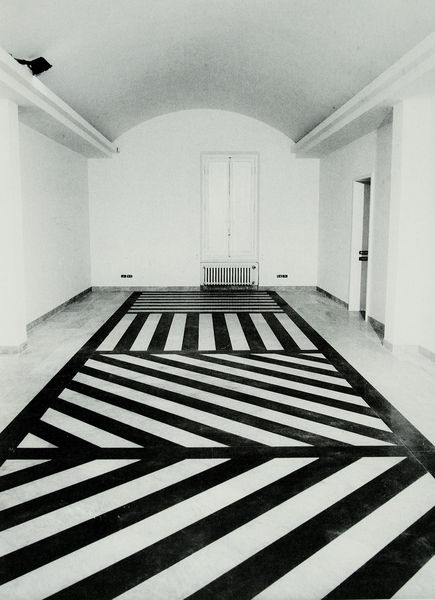
Titel: Installation Residenz F. Gori, Prato
Künstler: Sol Lewitt
Standort: Prato
Institution: Privatsammlung
Schlagwörter: weiß, fenster, raum, schwarz, tür, zimmer, haus, muster, rahmen, sockel, innenraum, boden, decke, kontrast, schräg, fensterläden, rund, bogen, parkett, leere, linien, türe, bank, scheinwerfer, rundbogen, streng, glanz, gestreift, streifen, lack, foto, fotografie, gewölbe, rechteck, schwarz weiss, kunst, senkrecht, diagonal, geometrisch, raute, sims, heizung, geometrie, decor, pfeile, ordnung, opart, länglich, rechtwinklig, steckdosen, fischgrät, wahrnehmung, zebrastreifen, zebra, abwechselnd, streifeb, bogendecke, deckenwölbung, gewölbte decke, gradlinig, videokamera, zebrastreufen